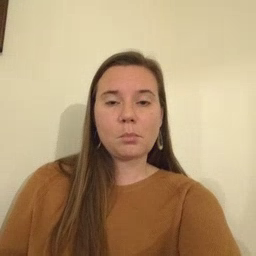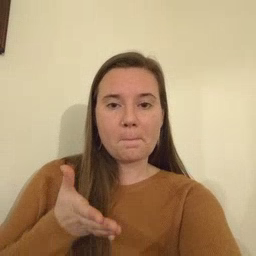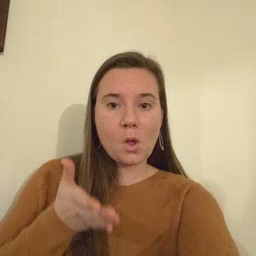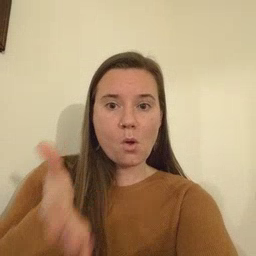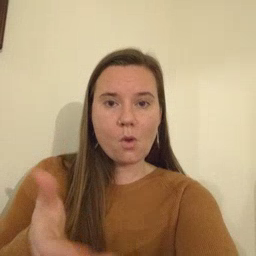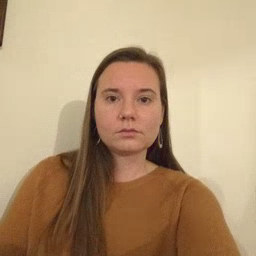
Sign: boat